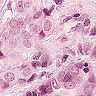
Metastatic tissue present: yes